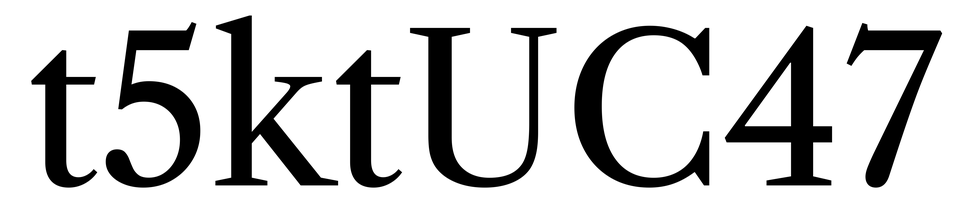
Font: LibreCaslonText_Regular